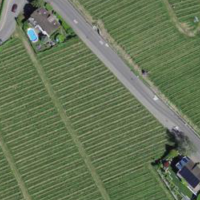
EUNIS habitat code: 55
Species observed at this site:
Limax maximus